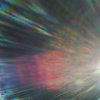
Label: sunburn